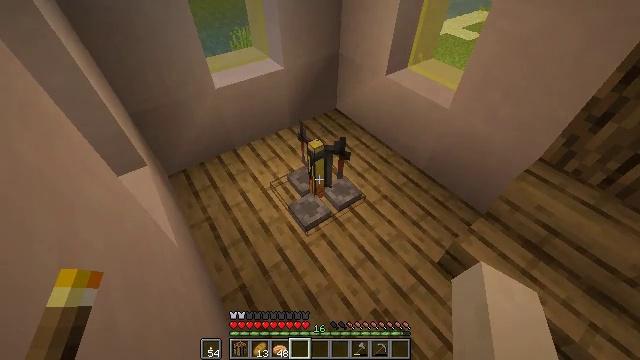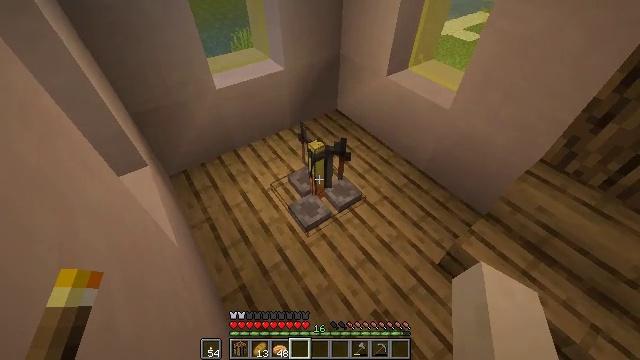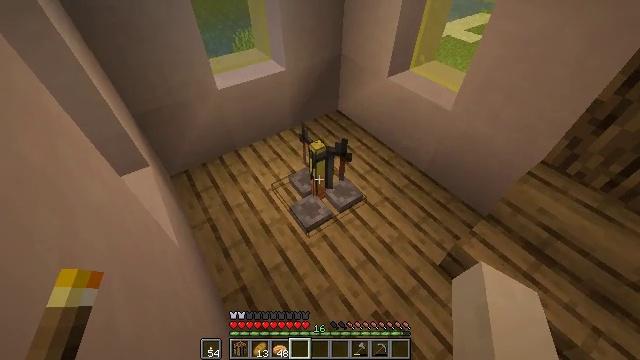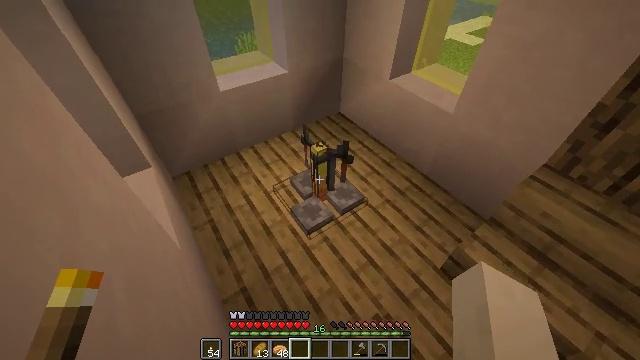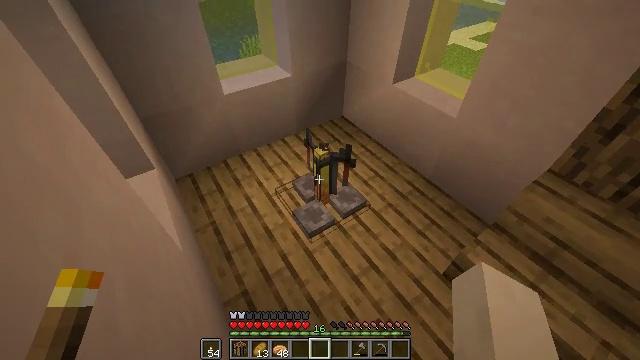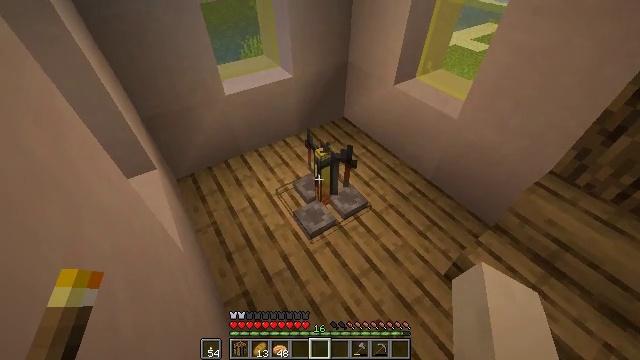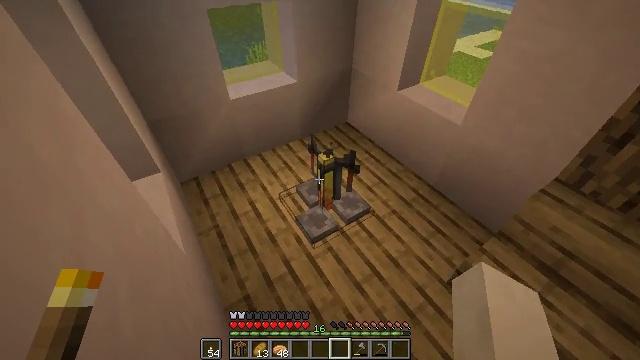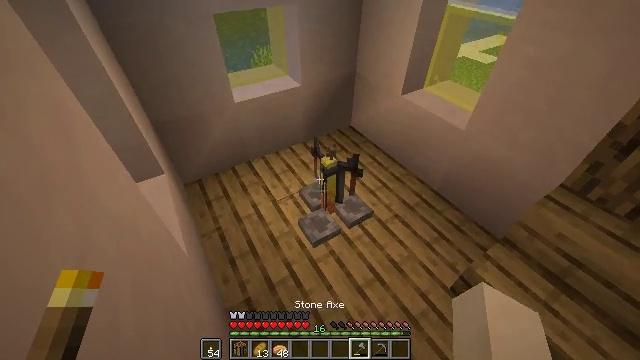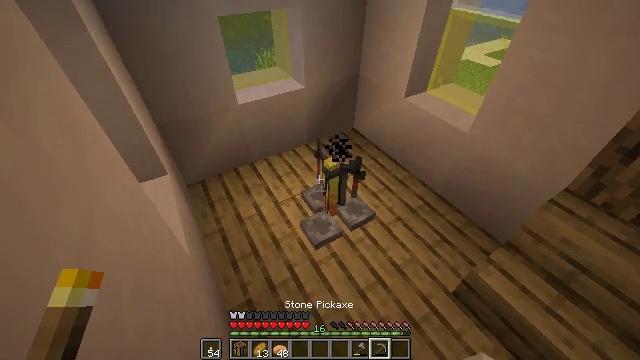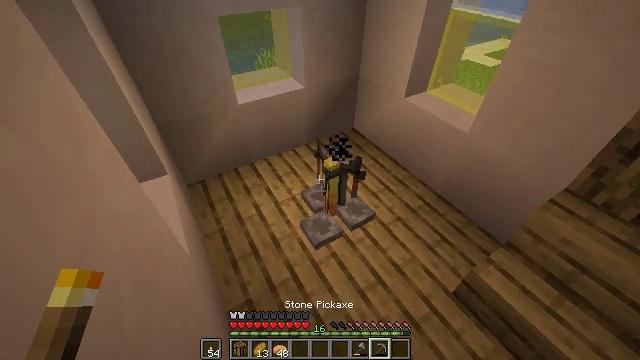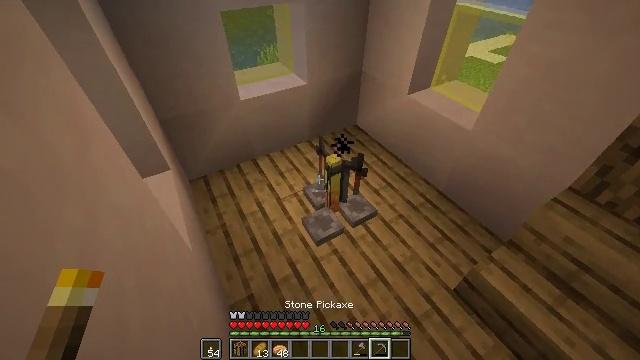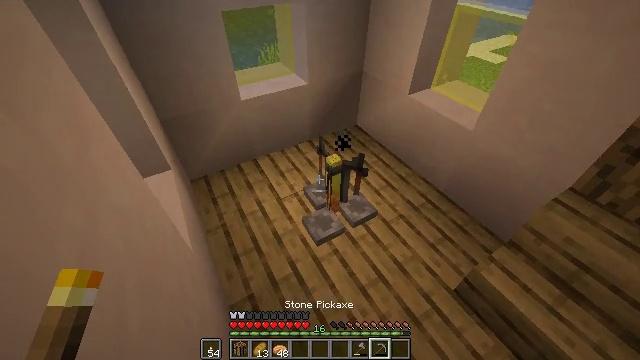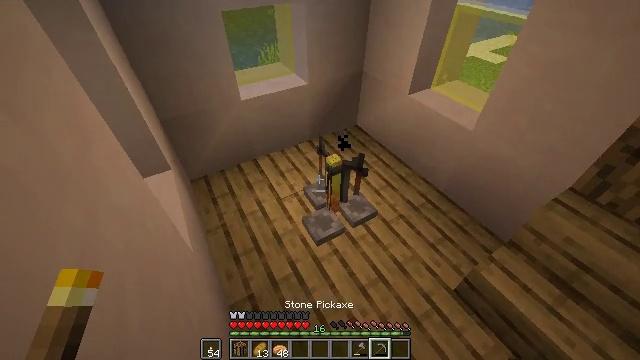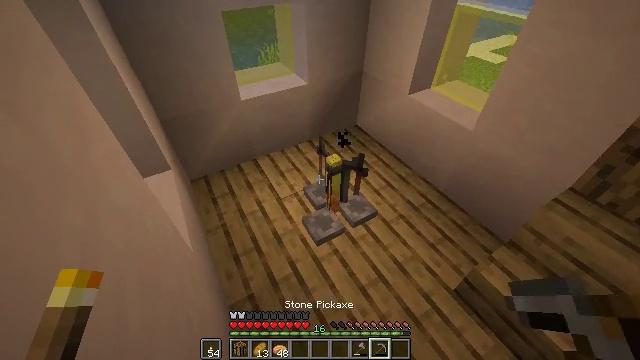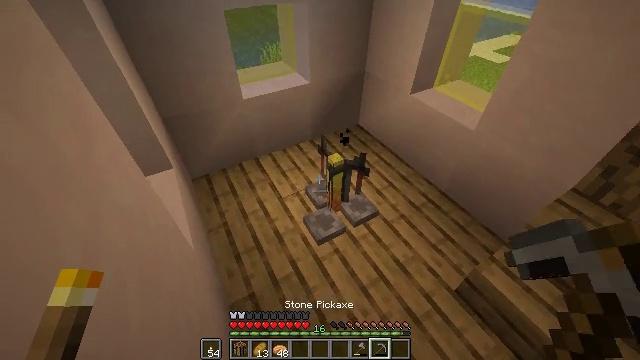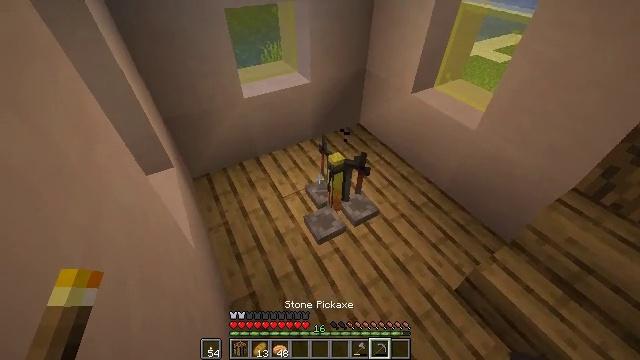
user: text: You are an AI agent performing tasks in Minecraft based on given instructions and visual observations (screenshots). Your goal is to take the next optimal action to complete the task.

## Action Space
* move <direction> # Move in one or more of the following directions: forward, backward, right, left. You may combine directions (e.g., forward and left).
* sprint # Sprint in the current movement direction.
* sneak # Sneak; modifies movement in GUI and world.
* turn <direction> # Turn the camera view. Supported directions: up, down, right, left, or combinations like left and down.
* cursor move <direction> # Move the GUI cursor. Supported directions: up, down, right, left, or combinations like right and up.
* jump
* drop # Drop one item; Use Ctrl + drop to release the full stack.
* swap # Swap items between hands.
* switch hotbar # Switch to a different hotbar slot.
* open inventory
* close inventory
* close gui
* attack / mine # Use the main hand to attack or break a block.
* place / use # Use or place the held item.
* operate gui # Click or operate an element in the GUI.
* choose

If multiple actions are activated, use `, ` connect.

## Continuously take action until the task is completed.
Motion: motion action
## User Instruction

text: Mine the brewing stand from your base.
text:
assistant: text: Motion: no_op
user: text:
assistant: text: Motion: no_op
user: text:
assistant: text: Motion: no_op
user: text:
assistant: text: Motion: no_op
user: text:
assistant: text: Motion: no_op
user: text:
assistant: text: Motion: turn up
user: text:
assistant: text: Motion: no_op
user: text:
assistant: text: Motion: no_op
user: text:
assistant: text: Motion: no_op
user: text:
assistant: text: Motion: no_op
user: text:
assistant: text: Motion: no_op
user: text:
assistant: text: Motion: no_op
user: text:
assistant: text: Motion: no_op
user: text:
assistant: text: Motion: no_op
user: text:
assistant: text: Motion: no_op
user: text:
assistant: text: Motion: move forward and move right, turn down
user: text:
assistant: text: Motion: move forward and move right, turn left and down
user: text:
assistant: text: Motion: move forward and move right, turn left and down
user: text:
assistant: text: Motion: move forward and move right, turn left
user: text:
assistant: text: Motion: move forward and move right, turn left and down, attack / mine
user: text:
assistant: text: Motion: turn left, attack / mine
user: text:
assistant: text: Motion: turn left, attack / mine
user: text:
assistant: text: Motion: attack / mine
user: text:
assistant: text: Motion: turn left, attack / mine
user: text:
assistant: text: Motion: attack / mine
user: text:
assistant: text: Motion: attack / mine
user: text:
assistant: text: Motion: attack / mine
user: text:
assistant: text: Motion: attack / mine
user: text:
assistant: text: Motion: attack / mine
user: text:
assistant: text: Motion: turn left, attack / mine